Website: crate-barrel
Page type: billing-address
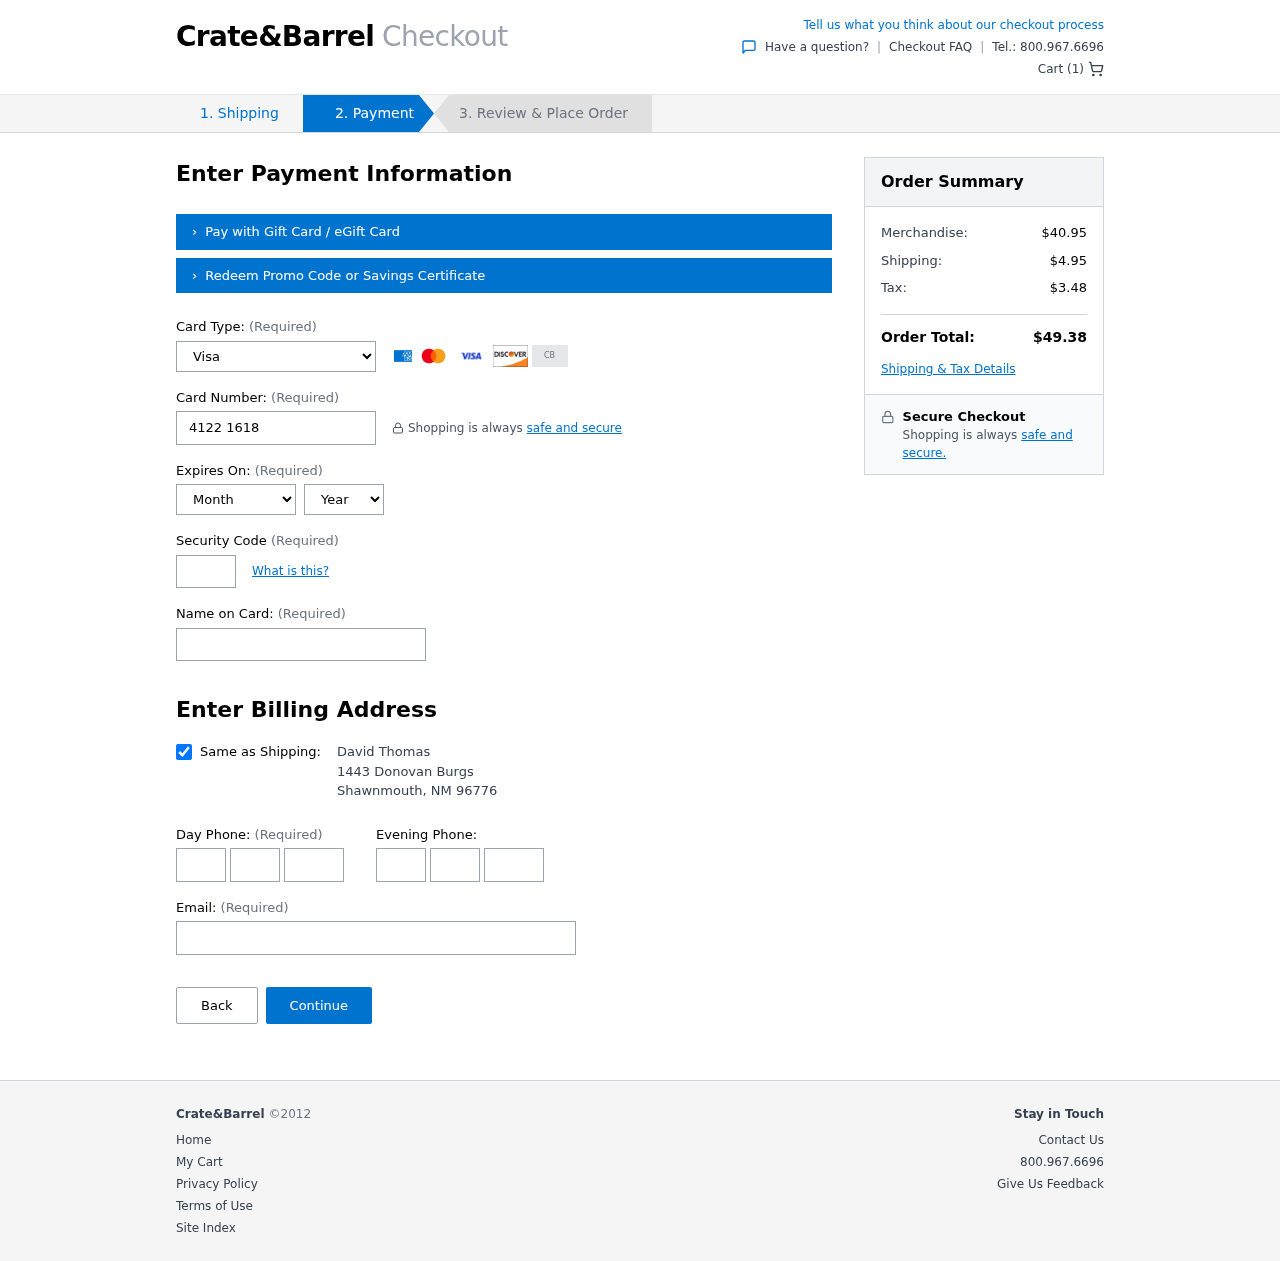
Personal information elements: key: PII_CARD_CVV
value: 399
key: PII_CARD_EXPIRY_MONTH
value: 04
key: PII_CARD_EXPIRY_YEAR
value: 27
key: PII_CARD_NUMBER
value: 4122 1618 4315 3334
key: PII_CARD_TYPE
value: Visa
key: PII_CITY
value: Shawnmouth
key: PII_EMAIL
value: david.thomas@gmail.com
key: PII_FULLNAME
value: David Thomas
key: PII_PHONE_AREA
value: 885
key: PII_PHONE_PREFIX
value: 985
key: PII_PHONE_SUFFIX
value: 6720
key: PII_POSTCODE
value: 96776
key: PII_STATE_ABBR
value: NM
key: PII_STREET
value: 1443 Donovan Burgs
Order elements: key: ORDER_NUM_ITEMS
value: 1
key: ORDER_SUBTOTAL
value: $40.95
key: ORDER_SHIPPING_COST
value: $4.95
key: ORDER_TAX
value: $3.48
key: ORDER_TOTAL
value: $49.38